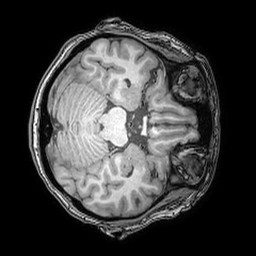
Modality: T1w
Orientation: axial
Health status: ill
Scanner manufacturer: philips
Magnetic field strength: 3 T
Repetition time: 0.007 s
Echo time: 0.0035 s